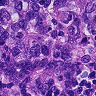
Metastatic tissue present: yes